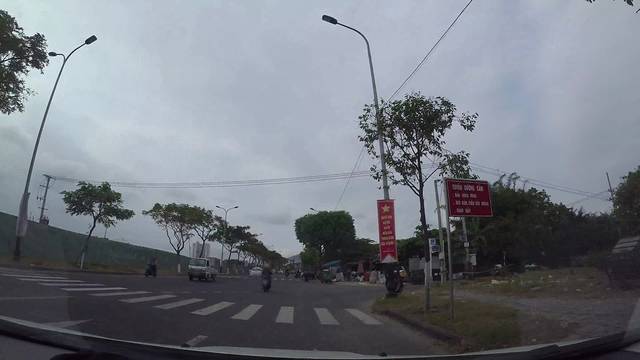
Region: Vietnam
Coordinates: 16.086, 108.229